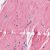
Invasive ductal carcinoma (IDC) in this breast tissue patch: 0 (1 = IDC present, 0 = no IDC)